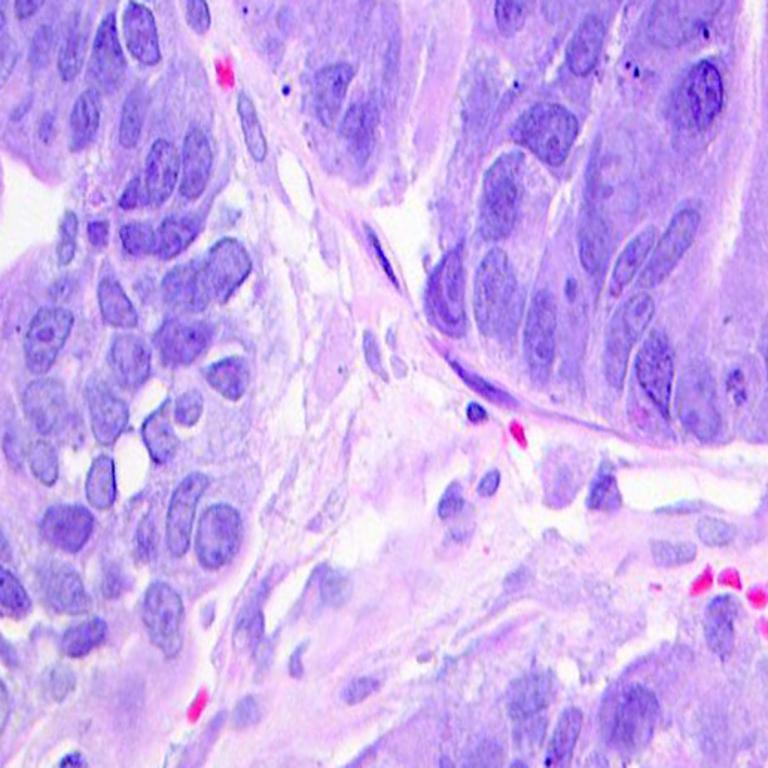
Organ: colon
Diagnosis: adenocarcinomas